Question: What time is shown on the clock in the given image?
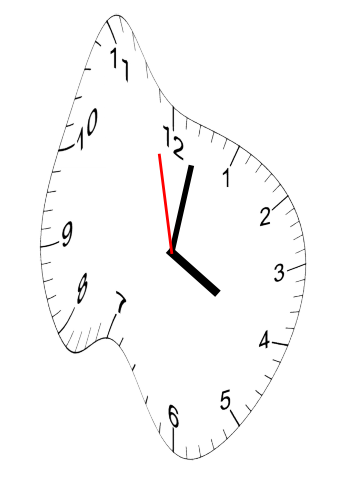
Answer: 04:01:58